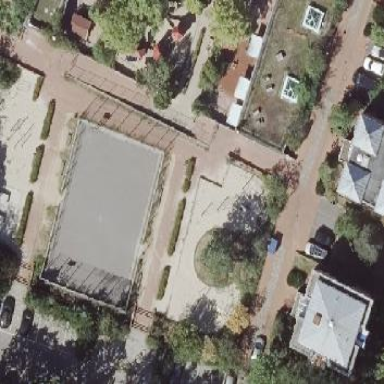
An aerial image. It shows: Playground area for leisure land.